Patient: sex M, age 69
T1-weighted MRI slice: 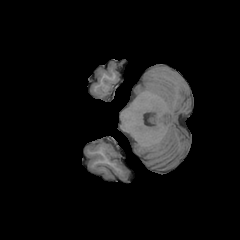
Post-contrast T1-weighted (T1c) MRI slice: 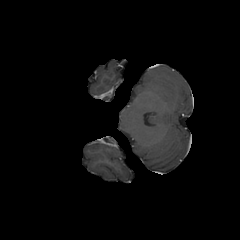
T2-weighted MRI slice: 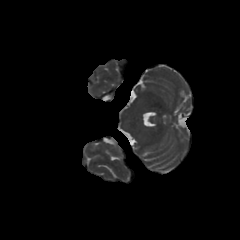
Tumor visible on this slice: no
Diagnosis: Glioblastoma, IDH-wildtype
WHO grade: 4